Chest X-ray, AP view. Patient: 66 years old, sex F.
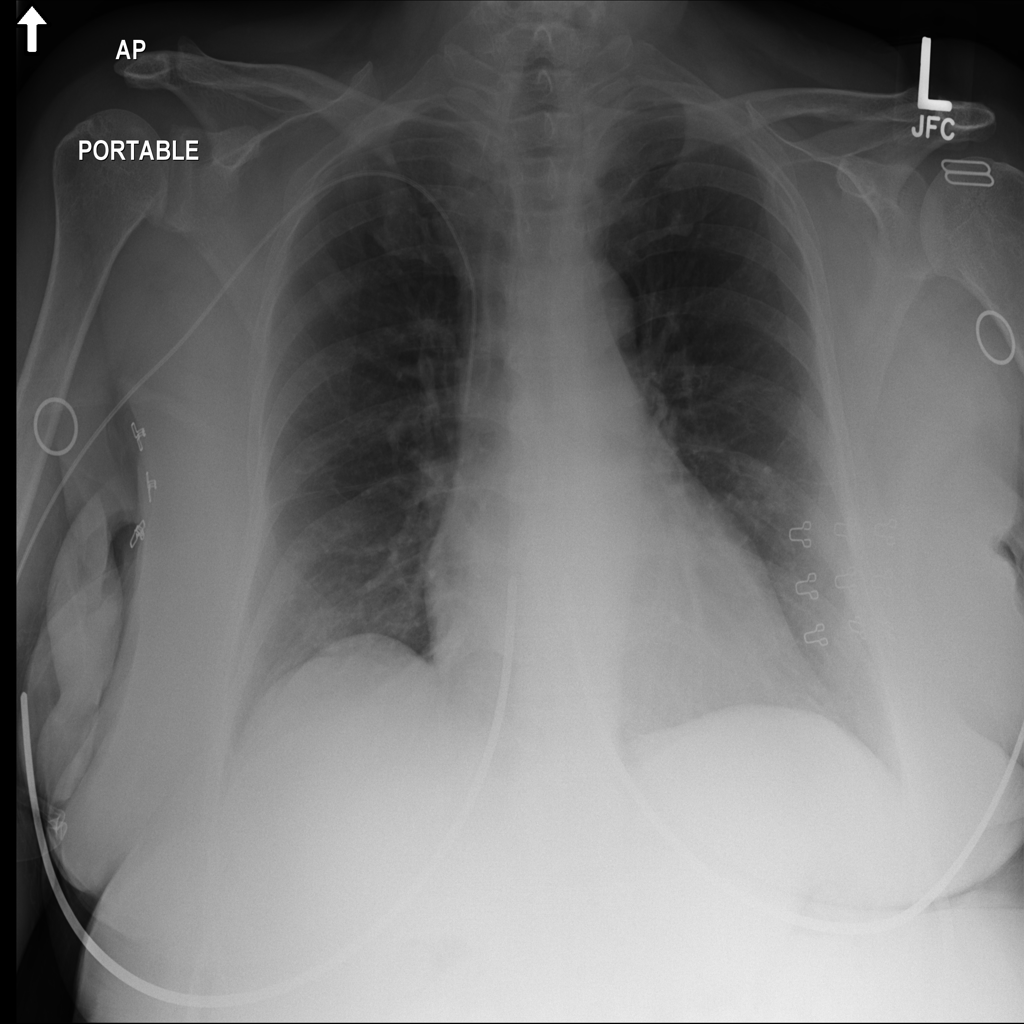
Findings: No Finding